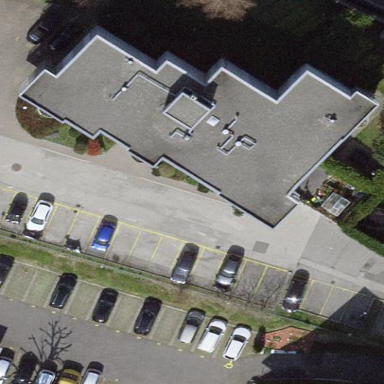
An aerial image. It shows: Parking area with surface.